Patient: sex F, age 73
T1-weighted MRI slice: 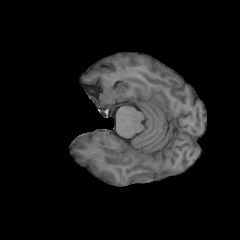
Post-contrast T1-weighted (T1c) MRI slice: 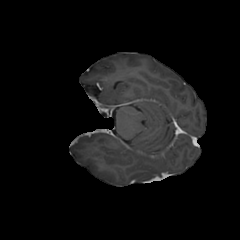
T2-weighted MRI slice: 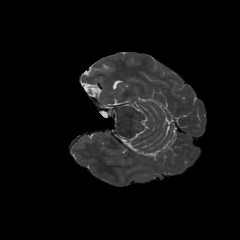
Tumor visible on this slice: no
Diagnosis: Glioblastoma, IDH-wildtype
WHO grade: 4